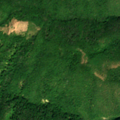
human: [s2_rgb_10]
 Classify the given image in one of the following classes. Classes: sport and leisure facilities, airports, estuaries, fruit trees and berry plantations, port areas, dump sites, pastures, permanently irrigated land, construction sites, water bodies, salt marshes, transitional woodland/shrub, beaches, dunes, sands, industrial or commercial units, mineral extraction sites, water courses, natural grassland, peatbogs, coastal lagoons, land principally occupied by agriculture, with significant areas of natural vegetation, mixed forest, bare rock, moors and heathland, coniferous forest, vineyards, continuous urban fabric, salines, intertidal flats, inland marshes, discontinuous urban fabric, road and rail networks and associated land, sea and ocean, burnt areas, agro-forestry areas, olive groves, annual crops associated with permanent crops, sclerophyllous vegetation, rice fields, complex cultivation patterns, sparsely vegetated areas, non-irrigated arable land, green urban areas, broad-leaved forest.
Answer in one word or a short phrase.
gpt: complex cultivation patterns, broad-leaved forest